Question: I'm trying to render an object (say cube) with OpenGL 1.1 (I know that doesn't makes sense nowadays, but I've to use this). Everything works fine until I try some lighting.
Here's the problem:

The Global variable set are:
'''
static GLfloat light_position[] = {1.0, 1.0, 2*cZ.x , 0.0};
// cZ.x is the minimum z of the mesh. I know
// this is at infinity, but don't work also with w=1.0
'''
In the main function:
'''
...
glMatrixMode(GL_MODELVIEW); // Select The Modelview Matrix
glLoadIdentity(); // Reset The Modelview Matrix
glEnable(GL_LIGHT0);
glEnable(GL_LIGHTING);
glShadeModel(GL_SMOOTH); // Enable Smooth Shading
....
'''
Drawing a mesh k
// While drawing mesh k
'''
GLfloat light_ambient[] = {COLOUR[k][0], COLOUR[k][1], COLOUR[k][2], 1.0};
GLfloat light_diffuse[] = {COLOUR[k][0], COLOUR[k][1], COLOUR[k][2], 1.0};
glLightfv(GL_LIGHT0, GL_POSITION, light_position);
glLightfv(GL_LIGHT0, GL_DIFFUSE, light_diffuse);
glLightfv(GL_LIGHT0, GL_AMBIENT, light_ambient);
....
//This is a mesh, so will be drawn using triangles
glBegin(GL_TRIANGLES);
//Triangles will be defined by vertex indices in faces
for (unsigned int i = 0; i<mesh->faces.size(); i++){
int index1 = mesh->faces.at(i).x;
int index2 = mesh->faces.at(i).y;
int index3 = mesh->faces.at(i).z;
glNormal3f(mesh->normals.at(i).x,mesh->normals.at(i).y,mesh->normals.at(i).z);
glVertex3f(mesh->vertices.at(index1).x, mesh->vertices.at(index1).y, mesh->vertices.at(index1).z);
glVertex3f(mesh->vertices.at(index2).x, mesh->vertices.at(index2).y, mesh->vertices.at(index2).z);
glVertex3f(mesh->vertices.at(index3).x, mesh->vertices.at(index3).y, mesh->vertices.at(index3).z);
}
glEnd();
....
'''
Whereas the normal are computed as:
'''
glm::vec3 currFace = m->faces.at(faceIndex);
glm::vec3 vert1 = m->vertices.at(currFace.x);
glm::vec3 vert2 = m->vertices.at(currFace.y);
glm::vec3 vert3 = m->vertices.at(currFace.z);
glm::vec3 side1 = (vert2 - vert1);
glm::vec3 side2 = (vert3 - vert1);
glm::vec3 normal = glm::cross(side1, side2);
normal = glm::normalize(normal);
'''
I'm really struggling to understand what's wrong, can you point me in the right direction?
EDIT: This happens similarly with the standford bunny (taken from standford repo, so it's well formed)
<URL>
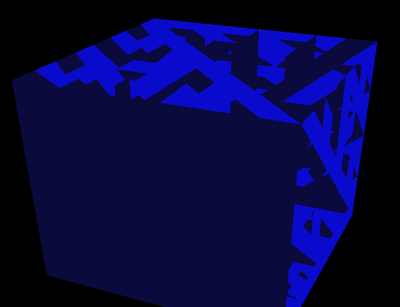
Answer: Looking at your normals picture it looks like that more than not being shaded, some of your object faces are transparent.
I used to have a similar problem while learning OpenGL, in my case I forgot to enable DEPTH_TEST. You can do it simply adding this line to your GL init function function:
'''
glEnable(GL_DEPTH_TEST);
'''
Give it a try